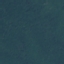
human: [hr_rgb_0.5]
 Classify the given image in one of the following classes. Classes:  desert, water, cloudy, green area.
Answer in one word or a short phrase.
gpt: green area